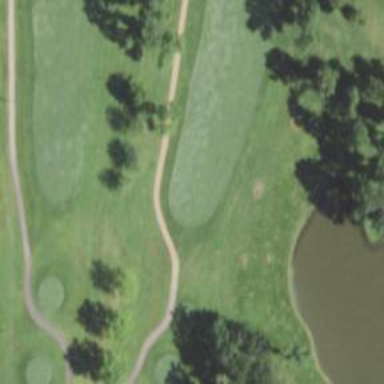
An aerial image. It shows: Path for both roads and golfers.